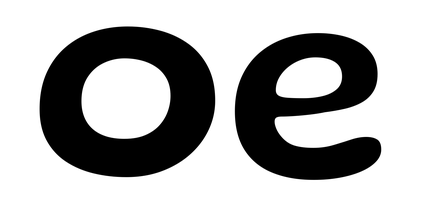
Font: Gluten_Medium